Question: I am trying to plot median values into a graph for a single case study. Unfortunately, I cannot get the result I would like to have. Here's my code.
'''
Rate <- c(8, 4, 5, 5, 5, 4, 8, 7, 18, 15, 9, 8, 17, 19, 11, 11)
Phase <- c("A", "A", "A", "A", "A", "A", "A", "A", "B", "B", "B", "B", "B", "B", "B", "B")
Occasions <- c(1, 2, 3, 4, 5, 6, 7, 8, 9, 10, 11, 12, 13, 14, 15, 16)
db4 <- data.frame(Occasions, Phase, Rate)
medians <- db4 %>%
group_by(Phase) %>%
mutate(M = median(Rate))
ggplot(data = db4, aes(x = Occasions, y = Rate)) +
geom_point(aes(colour = Phase)) +
geom_line(aes(group = Phase, color = Phase)) +
geom_hline(yintercept = medians$M, colour = 'red') +
geom_vline(xintercept = 8.5, linetype = "dashed", color = "blue", size = 0.5) +
xlab("Occasions") +
ylab("Ratings")
'''
Below, you can find the plot that comes from this code. However, both median lines are currently red and extend across the whole plot. I would like to have the first red median line only in the left side of the graph and a second BLUE median line only in the right side of the graph. I also would like to add titles for the two sides which are "Baseline" and "Intervention"
Thanks for any help!
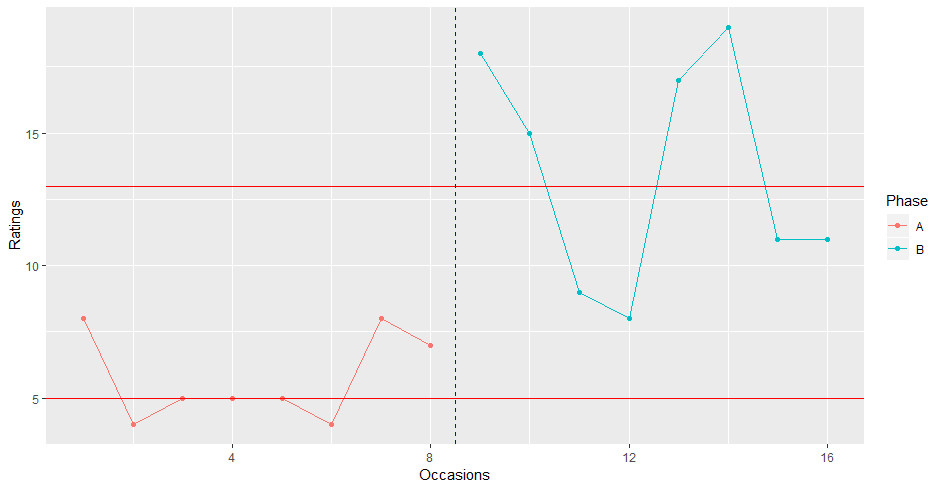
Answer: Here is how I would approach this plot. I wouldn't use facets because you want to keep everything on one axis, but I wouldn't use two titles either. Instead, just relabel your legend to make clear which points are Baseline and which are Intervention.
To fix the median lines and prevent them crossing the whole plot, you need to use 'geom_segment' instead of 'geom_hline'. This also means you need to add some more columns to your 'medians' data frame to provide the right inputs (start and end coordinates for the segments). I move 'color = Phase' to the top 'ggplot()' so 'geom-segment' inherits and splits the two phases. Finally I made 'geom_vline' use aesthetics for 'xintercept' so its position isn't hardcoded (may or may not be ideal in your case).
'''
library(tidyverse)
db4 <- data.frame(
Rate = c(8, 4, 5, 5, 5, 4, 8, 7, 18, 15, 9, 8, 17, 19, 11, 11),
Phase = c("A", "A", "A", "A", "A", "A", "A", "A", "B", "B", "B", "B", "B", "B", "B", "B"),
Occasions = c(1, 2, 3, 4, 5, 6, 7, 8, 9, 10, 11, 12, 13, 14, 15, 16)
)
medians <- db4 %>%
group_by(Phase) %>%
summarise(
y = median(Rate),
x_start = min(Occasions),
x_end = max(Occasions)
)
ggplot(data = db4, aes(x = Occasions, y = Rate, color = Phase)) +
geom_point() +
geom_line() +
geom_segment(
data = medians,
mapping = aes(x = x_start, xend = x_end, y = y, yend = y)
) +
geom_vline(
mapping = aes(xintercept = median(Occasions)),
linetype = "dashed",
color = "blue",
size = 0.5
) +
labs(x = "Occasions", y = "Ratings") +
scale_colour_hue(labels = c("Baseline", "Intervention"))
'''

Created on 2018-08-13 by the <URL>.